Question: When you run an Adobe product in a trial, a window appears each time asking if you have have a serial number yet or if you would like to continue with the trial. Next to that is a lovely 'number ticker', like the ones they used to have at airports (see image).

Does anyone know where I can get one of these, preferably gratis, to use as a component in a flex application?
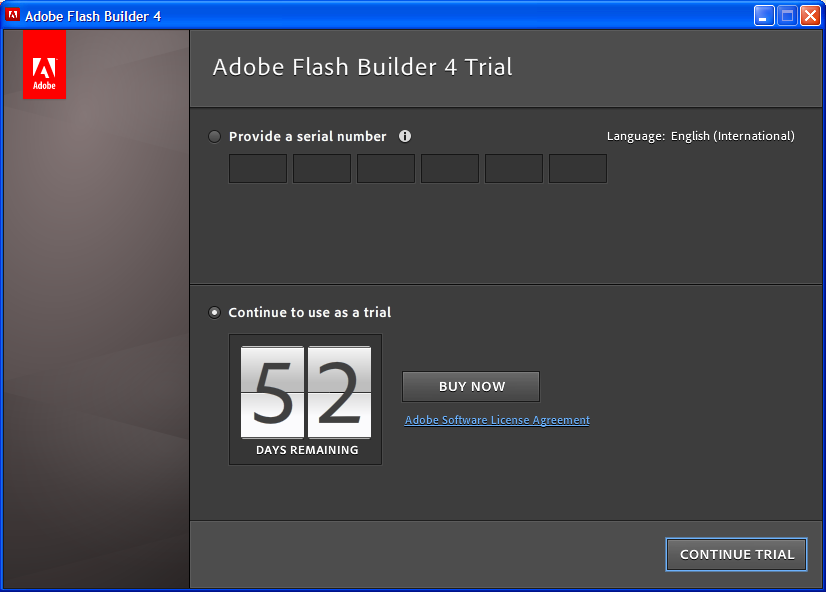
Answer: As promised an version of the flip clock, ready to use on github free of charge. If anyone has request. By all means - ask.
<URL>
Sorry aboutt he broken link. Some how the .git at the end of the URL buggered.
I made an app that uses such a feature. Download the air app and take a look. Its just a super simple poker game timer, but it has the feature you require.
if you like it, then I'll sift the code out.

<URL>
Its a heady mixture of OOP class code and front end. The numerals are a Numeric item in the library of which are managed by a timer class and number counting class. Extendable enough and the graphics should be easy enough to rip apart.